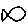
Label: fish